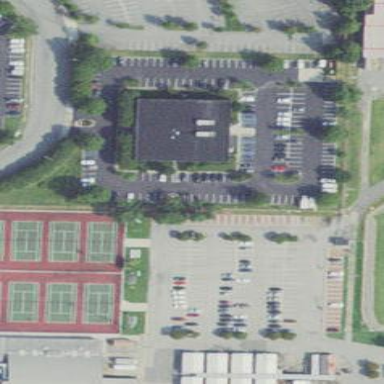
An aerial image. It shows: Parking area with surface.